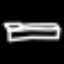
Label: bed